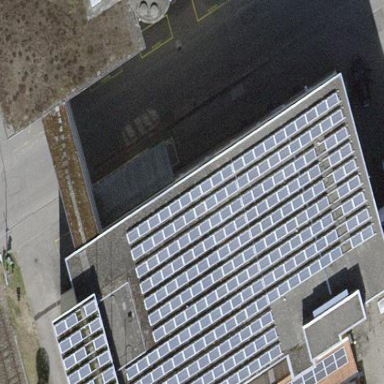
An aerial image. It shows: Solar power generator using photovoltaic method with solar photovoltaic panel types.